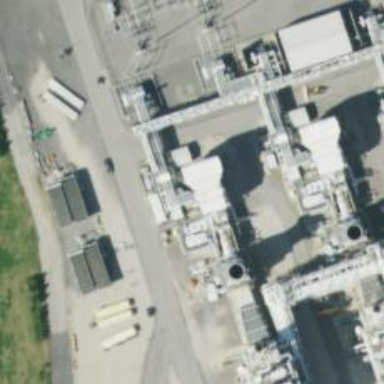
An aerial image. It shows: Gas turbine generator.